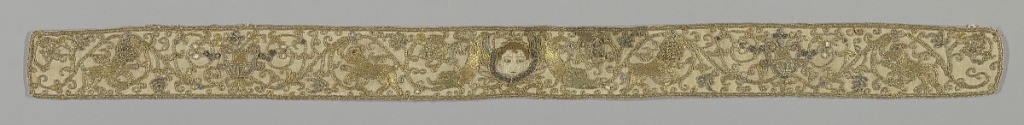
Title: Band
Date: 16th–17th century
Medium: silk, metal-wrapped silk, coiled metal strips on linen Technique: split, satin and double running stitches using silk, couched and padded couching for metal-wrapped silk and metal coils on plain weave (metallic yarns are couched in pairs for large dense areas, two plied Z-twist for outline, two plied Z-twist and re-plied S-twist for outer border)
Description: A pair of narrow borders of cream-colored linen elaborately embroidered in gold thread and colored silk. Design shows a winged head of cherubim with a symmetrical border pattern of dolphins, lions, and a vase of flowers with delicate symmetrical vines framing and connecting the elements. Faces of cherubs in white silk, long and short stitch, with dark brown for curly hair. Balance of the design in couched gold thread, partly with color. Manes of lions in heavy, looped gold. Flower heads in colored silks in pale tints.